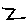
Label: zigzag